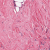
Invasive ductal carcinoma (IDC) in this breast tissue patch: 0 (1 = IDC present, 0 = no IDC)